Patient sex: M
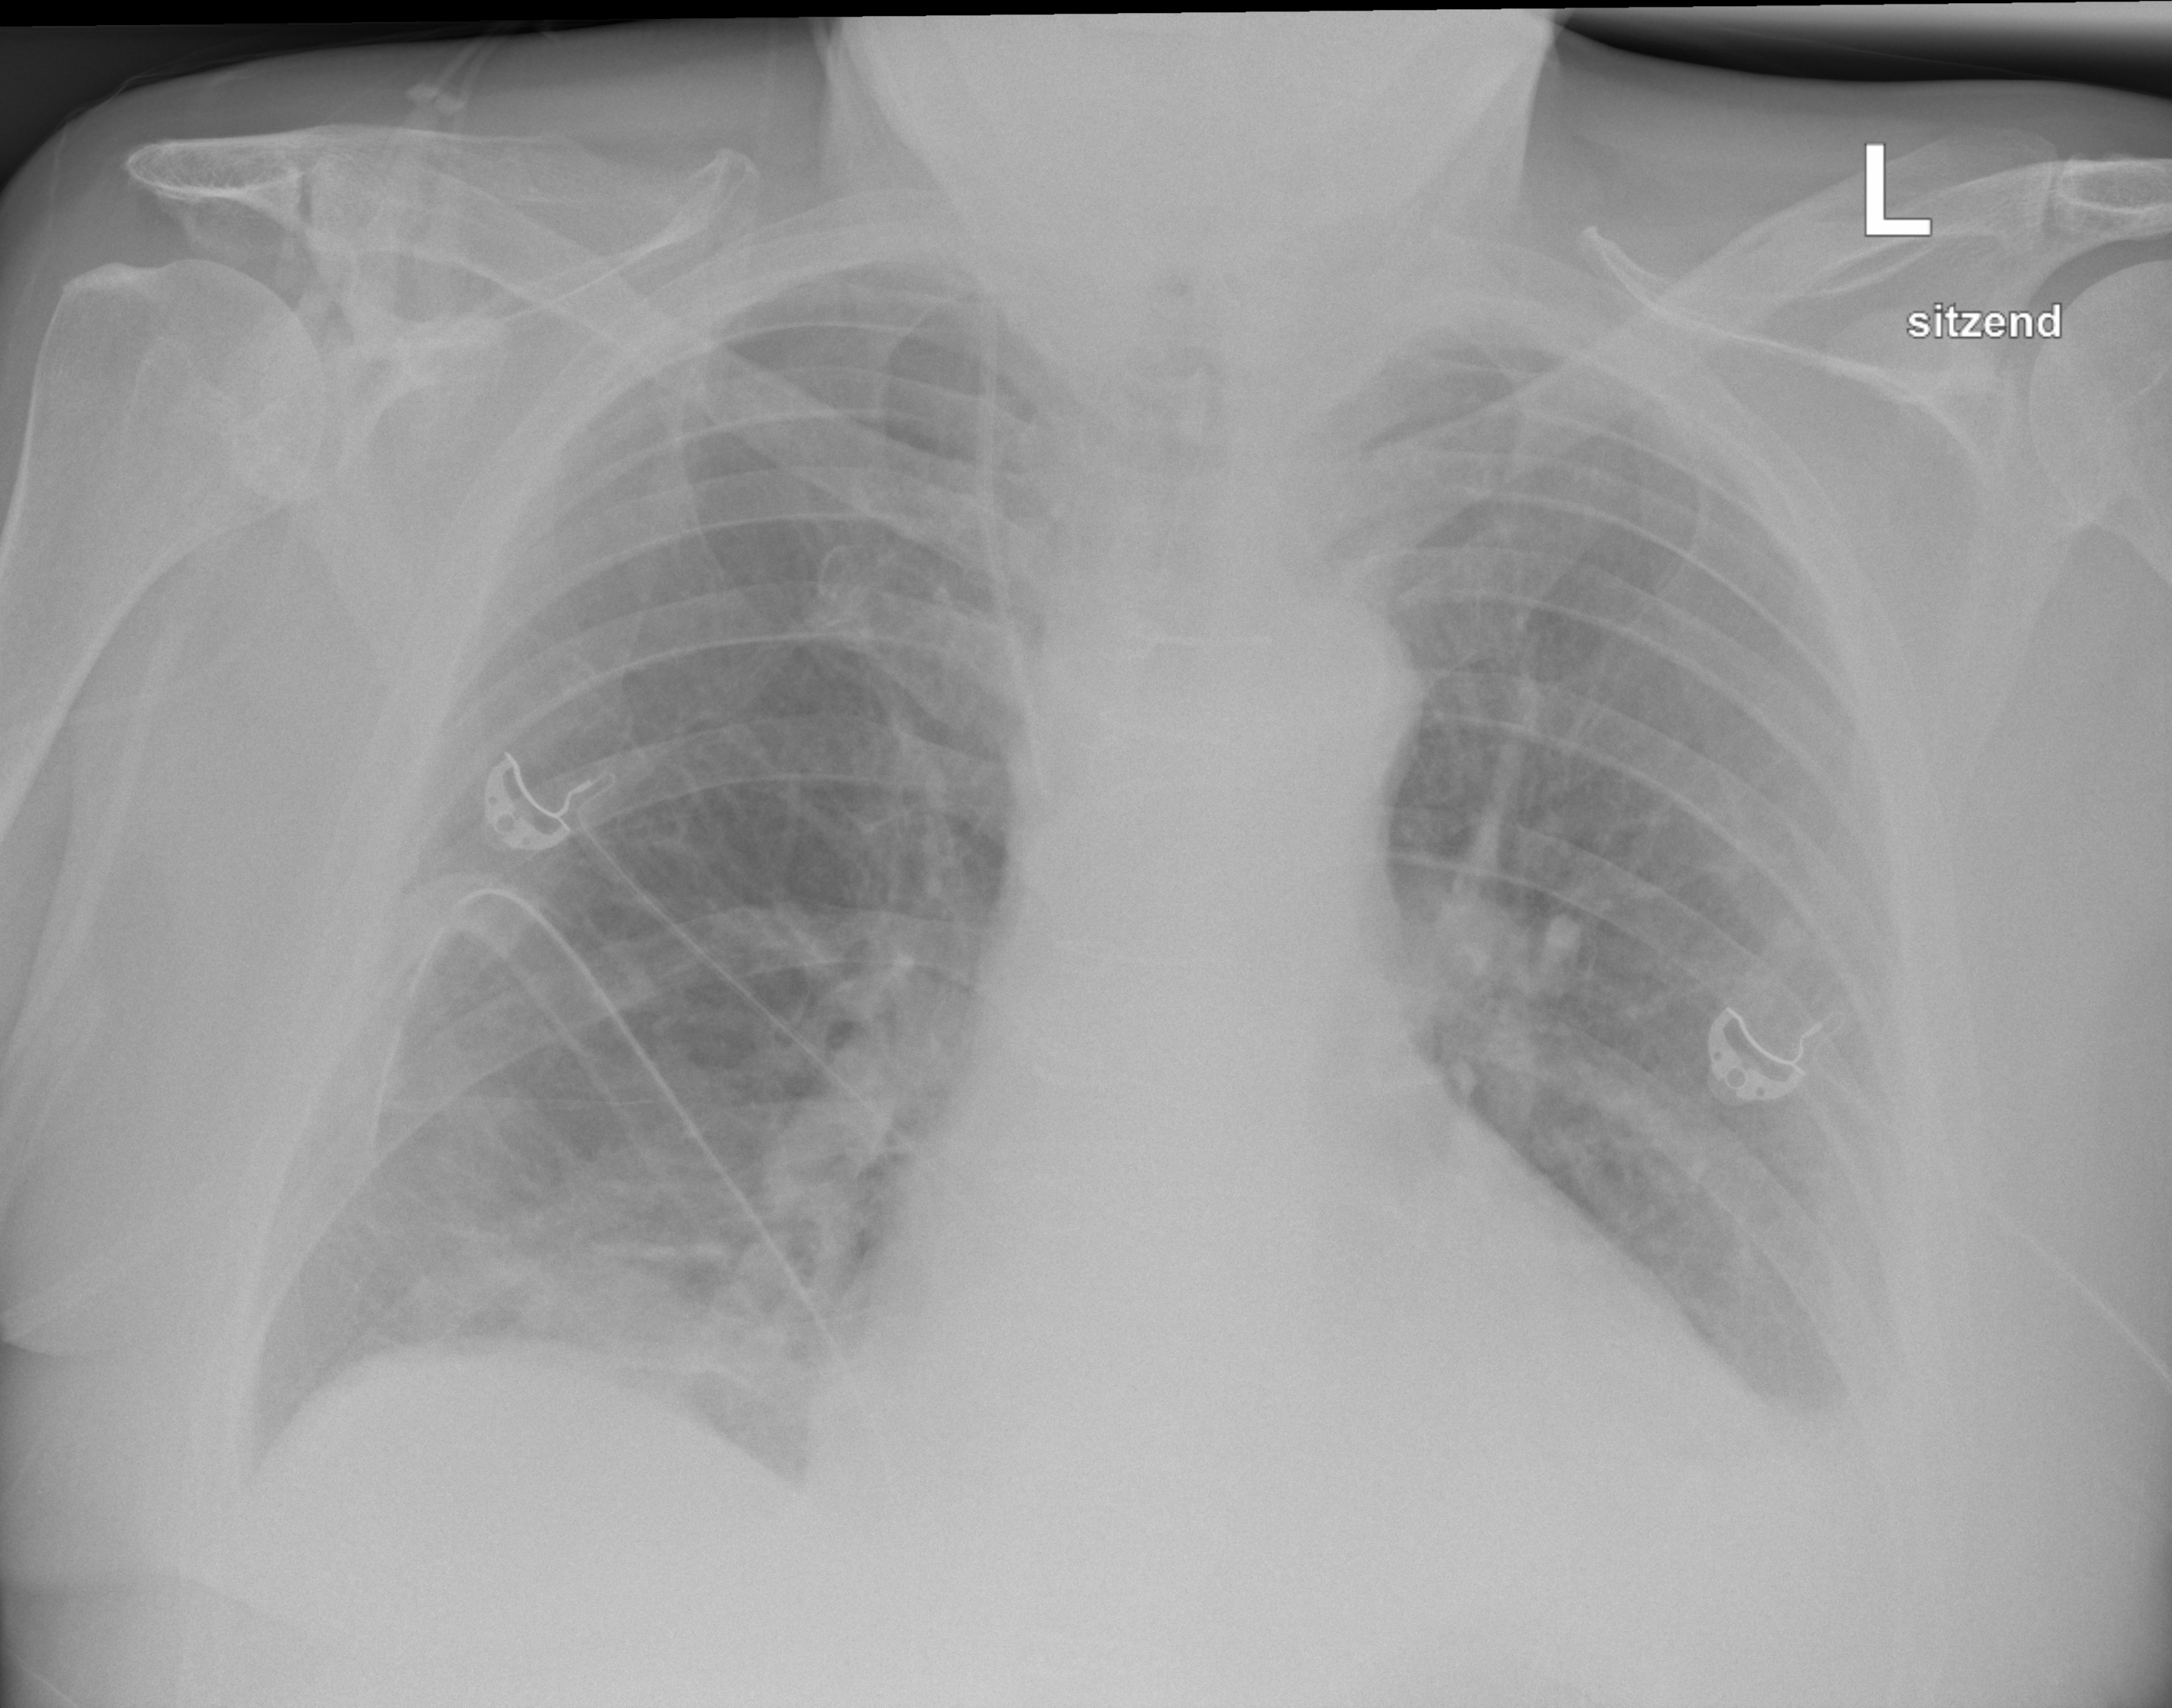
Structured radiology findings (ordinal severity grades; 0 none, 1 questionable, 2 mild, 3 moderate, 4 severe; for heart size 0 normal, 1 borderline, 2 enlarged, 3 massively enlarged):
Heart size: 2
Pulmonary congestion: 2
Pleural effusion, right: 0
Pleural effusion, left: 2
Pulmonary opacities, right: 2
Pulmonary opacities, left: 0
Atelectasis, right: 2
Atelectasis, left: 2